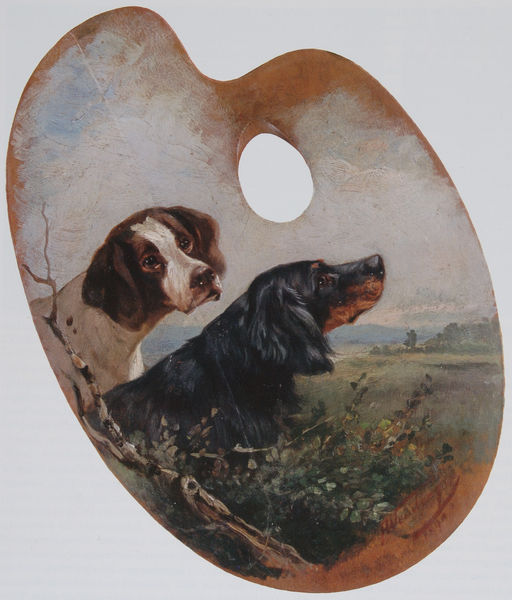
Titel: Zwei Jagdhunde
Künstler: Anton Weinberger
Standort: München
Institution: Privatbesitz
Schlagwörter: baum, berg, blau, blätter, gemälde, himmel, laub, weiß, wolken, aquarell, bäume, grün, landschaft, ocker, äste, braun, daumen, grau, haar, holz, licht, nase, ohr, profil, schwarz, blick, dackel, gras, hund, hunde, rasen, tier, tiere, wiese, wolke, beige, malerei, augen, blicke, rahmen, schauen, signatur, öl, ast, birke, ebene, erde, feld, felder, gräser, halme, horizont, hügel, natur, stamm, strauch, weite, zweige, busch, büsche, gebüsch, sträucher, boden, auge, haare, paar, blatt, pflanze, pflanzen, ohren, wald, kreis, oval, fell, himmelblau, zwei, acker, backen, datierung, berge, gebirge, rand, ölgemälde, nasen, realistisch, datum, jahreszahl, foto, fotografie, links, zweig, wälder, form, loch, seite, hässlich, palette, jagd, lustig, nasenloch, nasenlöcher, schnauze, farbfoto, jagdhund, hundeblick, tierbildnis, rinde, verdorrt, jagdhunde, verblauung, plfanzen, treu, färbung, kitsch, format, volkskunst, vollmond, hügelkette, versuch, mischling, zwei hunde, schnauzen, schlappohr, schlappohren, lefzen, ausgeshcnitten, cocker, daumenloch, durchbohrt, ferte, handgriff, köter, landseer, langhaardackel, münsterländer, schnuaze, setter, skurril, spaniel, tierporträt, treuherzig, ungewöhnlich